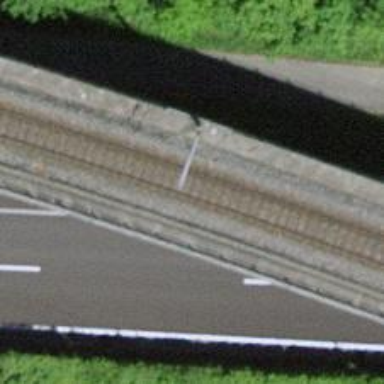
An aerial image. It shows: Railway bridge with electrified contact line. There is one track on the bridge.